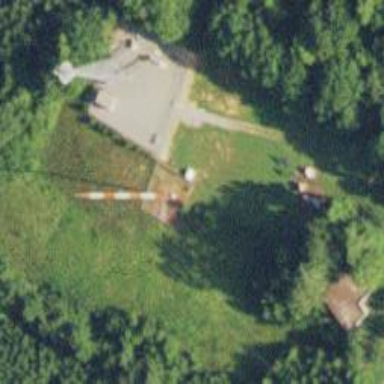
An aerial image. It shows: Mast tower used for communication.